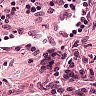
Metastatic tissue present: no